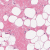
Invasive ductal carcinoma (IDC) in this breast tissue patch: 0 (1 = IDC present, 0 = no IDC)